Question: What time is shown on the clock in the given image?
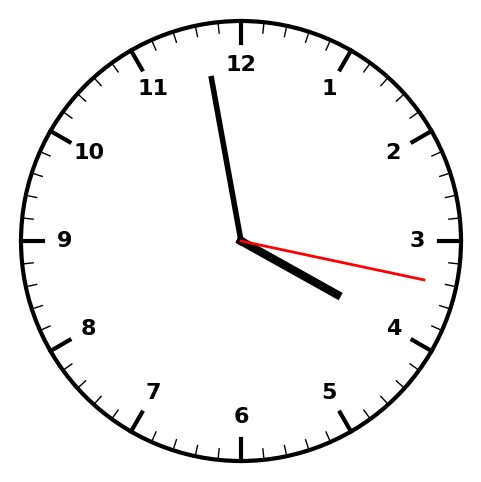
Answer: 03:58:17